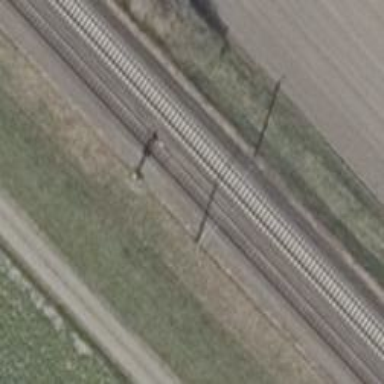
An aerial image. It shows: Railway signal.